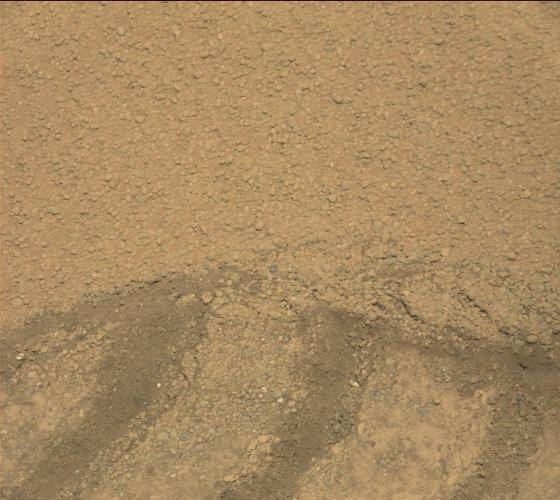
Terrain classes present: Gravel / Sand / Soil, Track